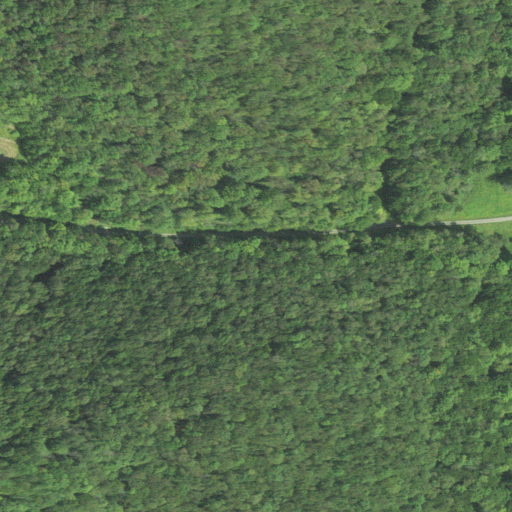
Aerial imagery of valley in West Virginia named Camp Hollow containing deciduous forest and open development